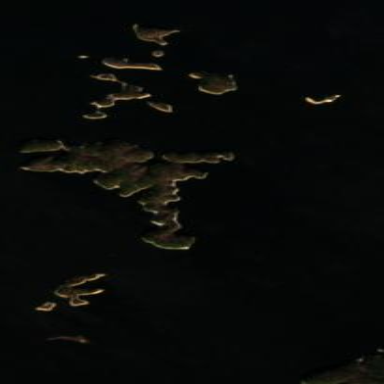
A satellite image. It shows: Image showing island.